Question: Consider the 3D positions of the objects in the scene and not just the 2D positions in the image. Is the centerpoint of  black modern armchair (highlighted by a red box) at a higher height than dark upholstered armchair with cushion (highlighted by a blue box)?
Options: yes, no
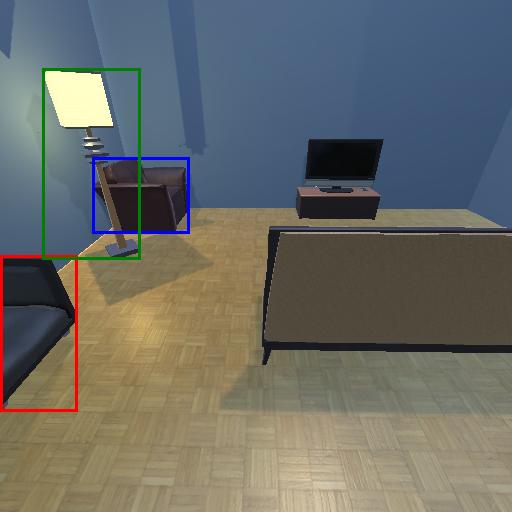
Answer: yes